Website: lowes
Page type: customer-info-address
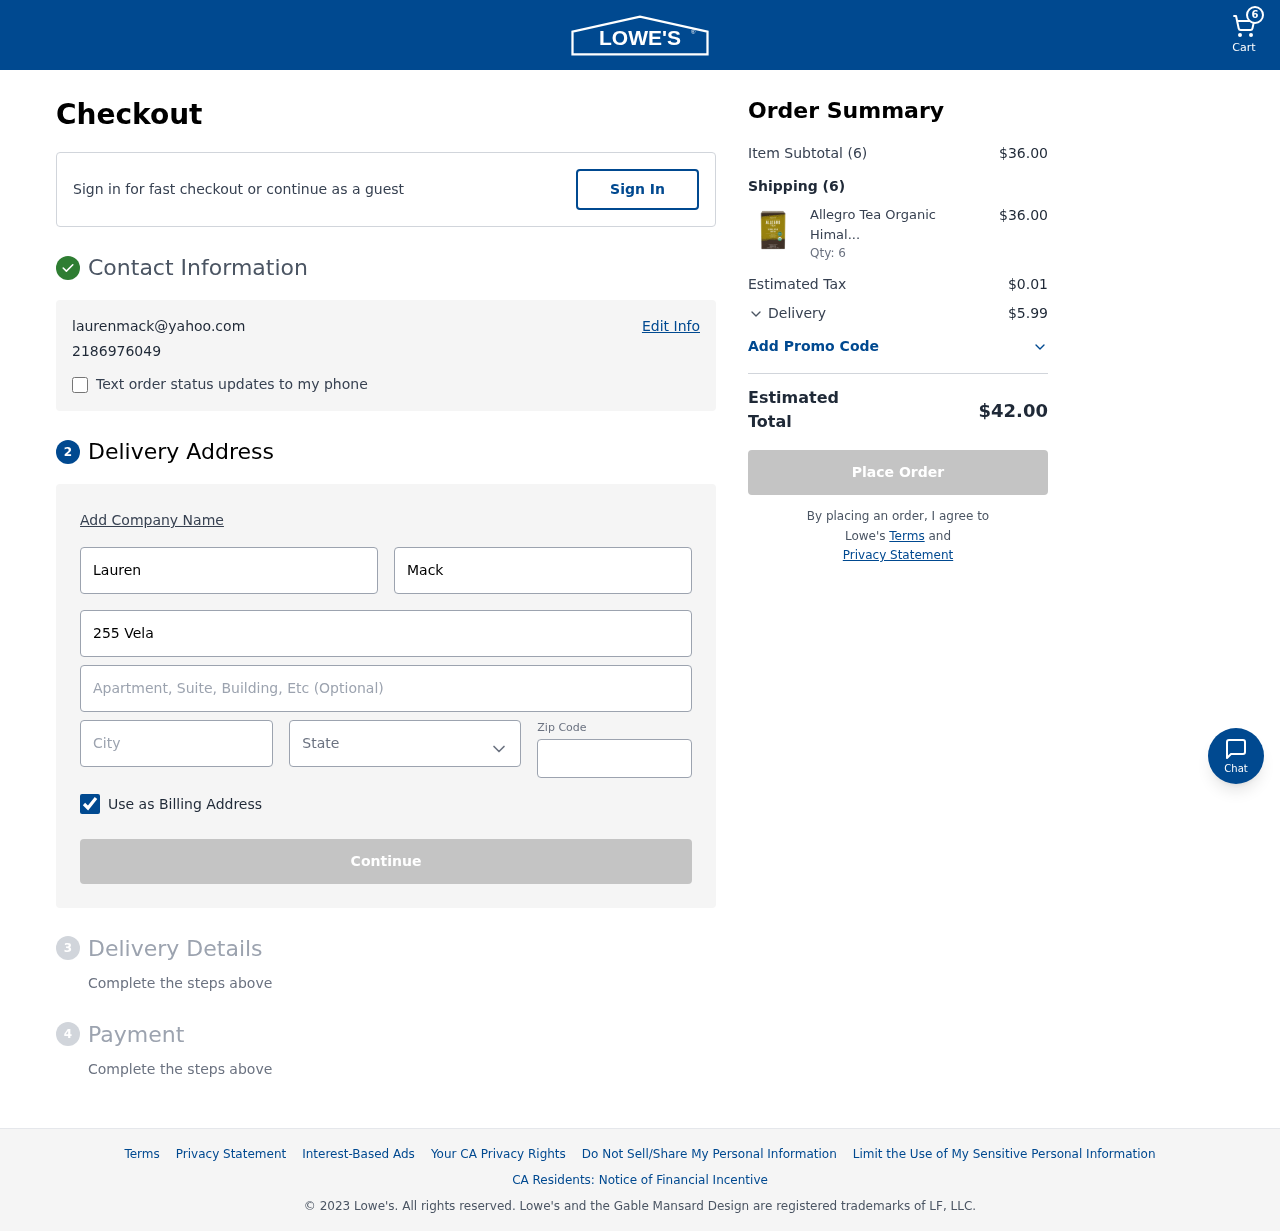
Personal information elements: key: PII_CITY
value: Port Laura
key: PII_EMAIL
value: laurenmack@yahoo.com
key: PII_FIRSTNAME
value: Lauren
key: PII_LASTNAME
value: Mack
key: PII_PHONE
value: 2186976049
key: PII_POSTCODE
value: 29075
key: PII_STATE
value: New Mexico
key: PII_STREET
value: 255 Velazquez Station
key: PII_STREET2
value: Apt. 391
Product elements: key: PRODUCT1_NAME
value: Allegro Tea Organic Himalayan Green Tea Bags, 20 Count
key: PRODUCT1_QUANTITY
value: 6
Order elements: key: ORDER_NUM_ITEMS
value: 6
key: ORDER_SUBTOTAL
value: $36.00
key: ORDER_NUM_ITEMS2
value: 6
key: ORDER_SUBTOTAL2
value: $36.00
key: ORDER_TAX
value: $0.01
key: ORDER_SHIPPING_COST
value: $5.99
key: ORDER_TOTAL
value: $42.00